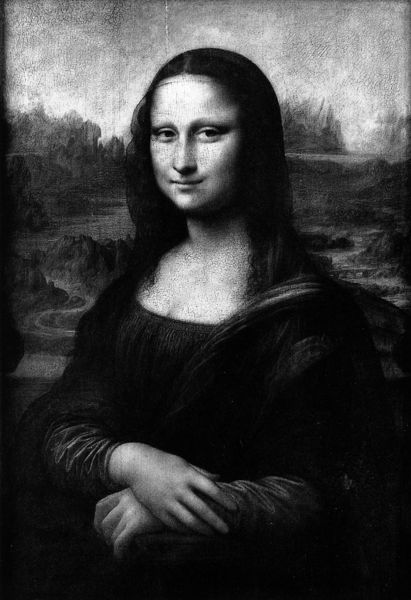
Titel: La Gioconda (Mona Lisa)
Künstler: Leonardo da Vinci
Institution: Paris, Musée du Louvre
Schlagwörter: gemälde, hand, himmel, umhang, wasser, weiß, bäume, fluss, landschaft, see, sitzen, ausschnitt, finger, frankreich, frau, grau, kleid, nase, paris, schwarz, dame, schleier, tuch, weg, augen, bild, hände, portrait, hügel, natur, haare, locken, mittelscheitel, renaissance, lächeln, italien, spuren, berge, fotografie, kunst, mona lisa, louvre, michelangelo, leonardo, da vinci, kunstwerk, vinci, berühmt, lisa, mona, da, gioconda, lächeln mona lisa, lisa lächeln